Field crop: maize
Growth stage: 2
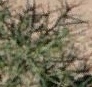
Species: salsola